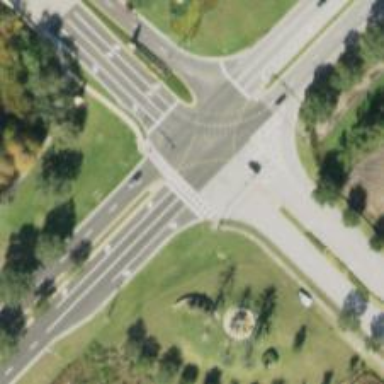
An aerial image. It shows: Marked crossing on footway.